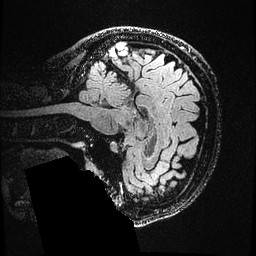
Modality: FLAIR
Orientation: sagittal
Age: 48
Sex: female
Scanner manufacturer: ge
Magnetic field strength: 3 T
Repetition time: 4.802 s
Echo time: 0.1169 s